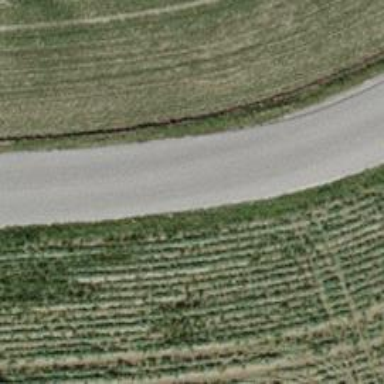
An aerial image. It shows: Asphalt track with grade1 quality.